RGB frame:
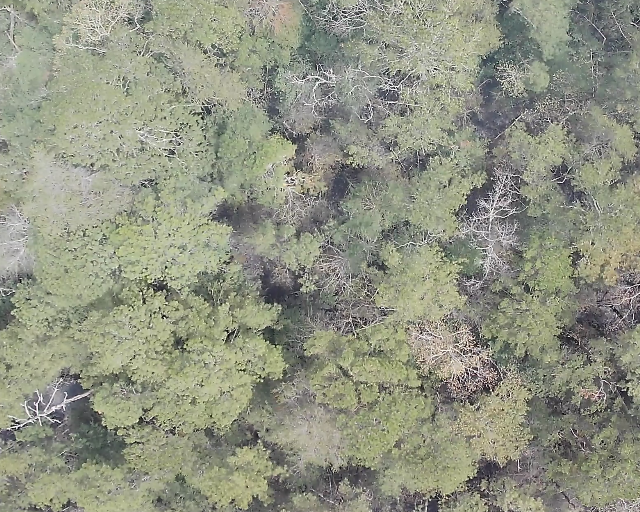
Thermal frame:
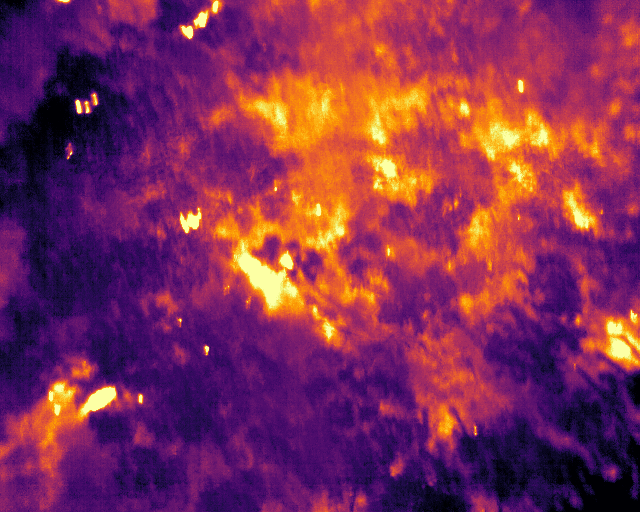
Captured: 2026-02-26 03:08:47
Pixels at or above 80 °C: 97 (fraction of frame: 0.000296)